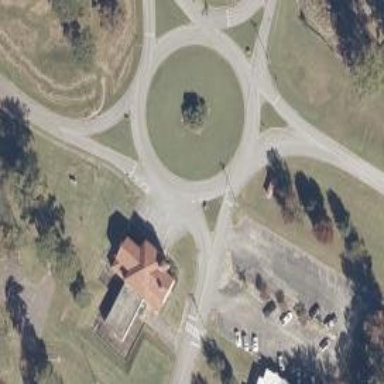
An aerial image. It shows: Roundabout at tertiary road junction.